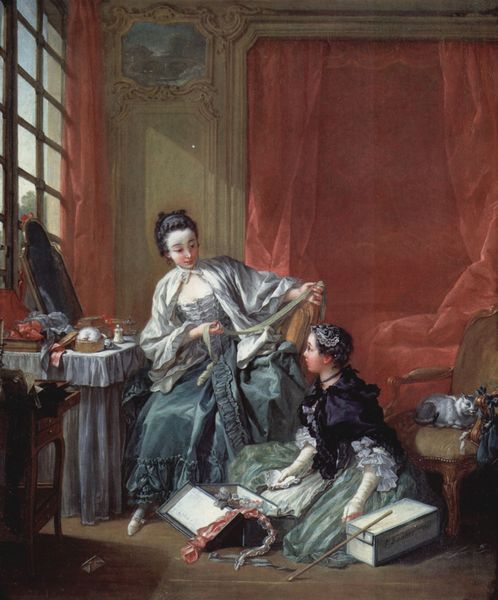
Titel: Die Modistin
Künstler: François Boucher
Standort: Stockholm
Institution: Nationalmuseum
Schlagwörter: baum, blau, gemälde, schatten, umhang, weiß, frauen, grün, mädchen, sitzen, braun, fenster, frankreich, frau, frisur, grau, handschuh, handschuhe, kleid, kleider, licht, schwarz, stuhl, tisch, zimmer, ölbild, ausblick, dame, rot, schal, hochformat, malerei, wand, band, barock, blass, dienerin, kleidung, samt, silber, bild, innenraum, portrait, schauen, spiegel, tischtuch, vorhang, öl, sonne, boden, haare, interieur, sessel, sitzend, stoff, stoffe, kind, klassizismus, mutter, tochter, schleifen, blässe, puder, rokoko, seide, genre, stock, kommode, papier, zimmerecke, lehne, genrebild, kisten, schachteln, mieder, parkett, schuhe, stab, kette, sprossenfenster, polster, spielen, glanz, anprobe, bett, robe, zofe, gardiene, lichteinfall, ankleiden, rüschen, transparenz, dekolleté, halskette, katze, buch, palast, links, amme, francois, knien, kiste, modistin, schachtel, geschenk, schuh, karton, frisiertisch, schminktisch, toilette, anrichte, brief, kniend, bleich, korsett, samtvorhang, bänder, schimmern, box, boudoir, alkoven, dosen, pompadour, pastelle, boucher, fragonard, ankleide, auspacken, herrin, courtisane, toilettentisch, schmicktisch, stoffbänder, schmincktisch, 1850, francois boucher, frankreicfh